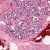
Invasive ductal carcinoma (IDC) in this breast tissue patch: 0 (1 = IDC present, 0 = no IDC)